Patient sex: F
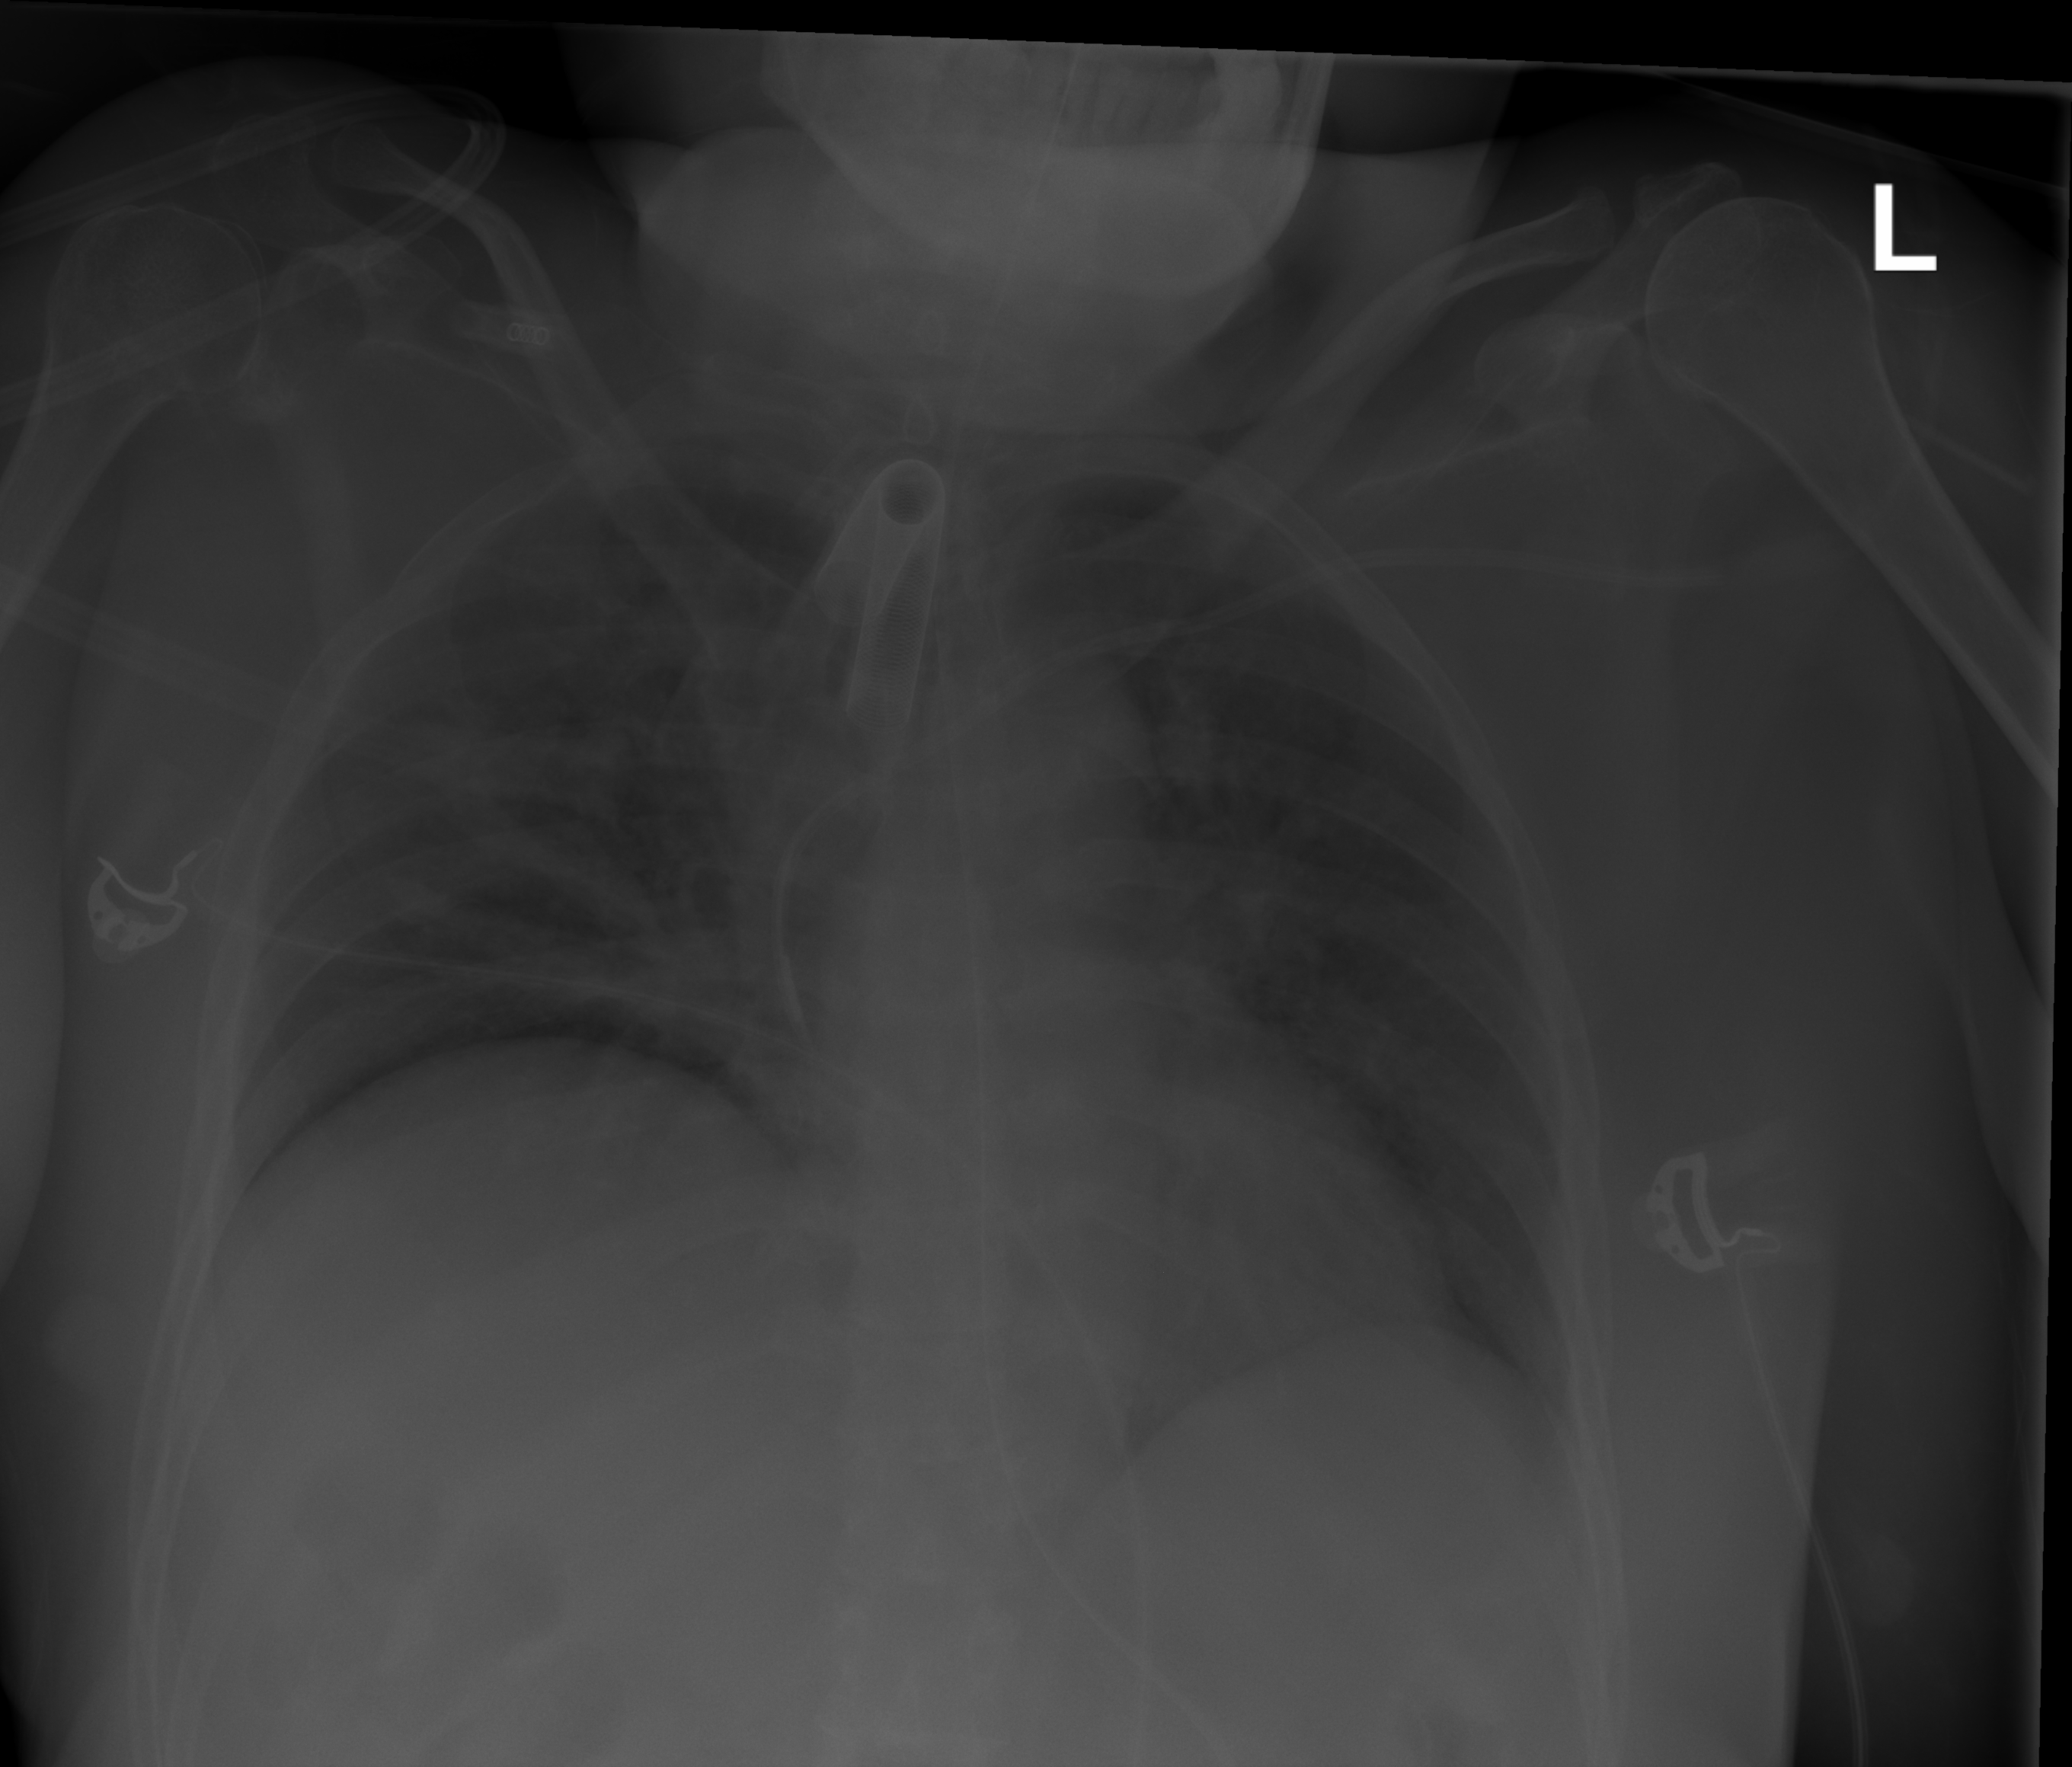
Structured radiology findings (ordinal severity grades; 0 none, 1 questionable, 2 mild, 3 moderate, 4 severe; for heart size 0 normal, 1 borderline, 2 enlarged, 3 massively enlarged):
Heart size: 1
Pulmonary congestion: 2
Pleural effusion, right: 0
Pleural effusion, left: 2
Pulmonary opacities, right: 2
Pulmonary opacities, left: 2
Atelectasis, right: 2
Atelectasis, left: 2